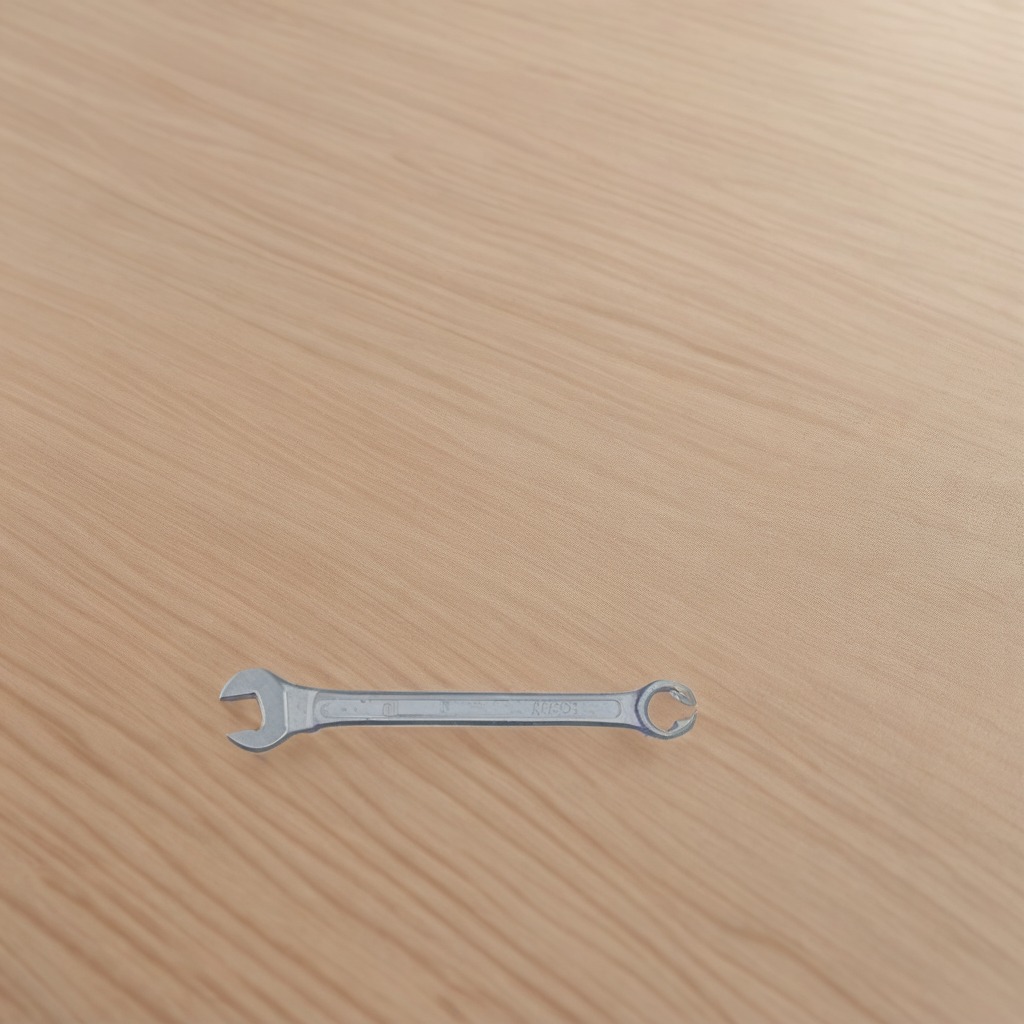
An wrench is lying on a wooden table.